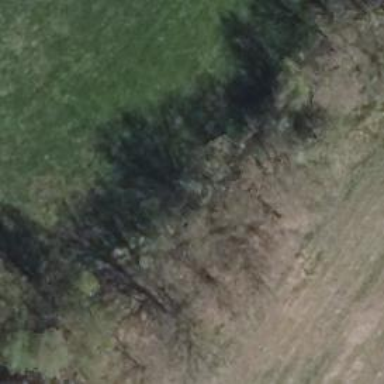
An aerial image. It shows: Row of deciduous broadleaved trees.